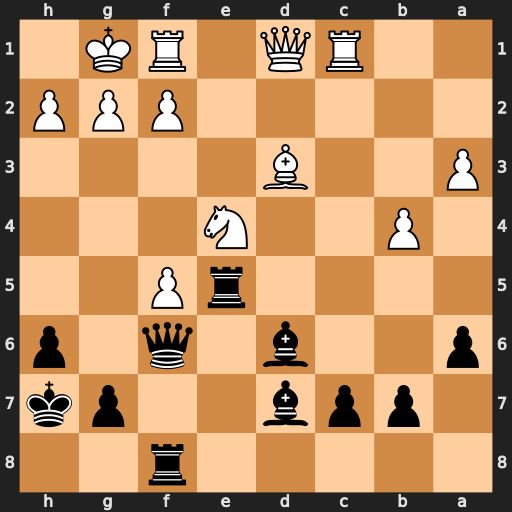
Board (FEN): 5r2/1ppb2pk/p2b1q1p/4rP2/1P2N3/P2B4/5PPP/2RQ1RK1
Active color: b
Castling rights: -
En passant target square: -
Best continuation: Rxe4 Bxe4 Qe5 Re1 Qxh2+